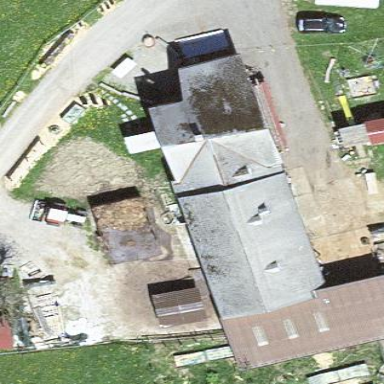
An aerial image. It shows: Farmyard area.